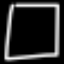
Label: square